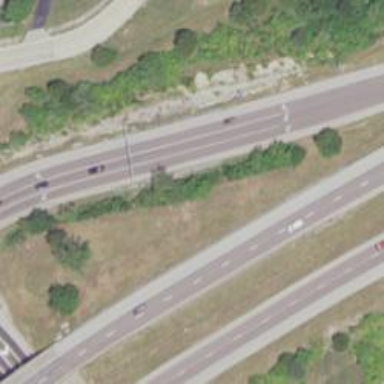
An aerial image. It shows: Trunk link highway.